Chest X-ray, PA view. Patient: 44 years old, sex M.
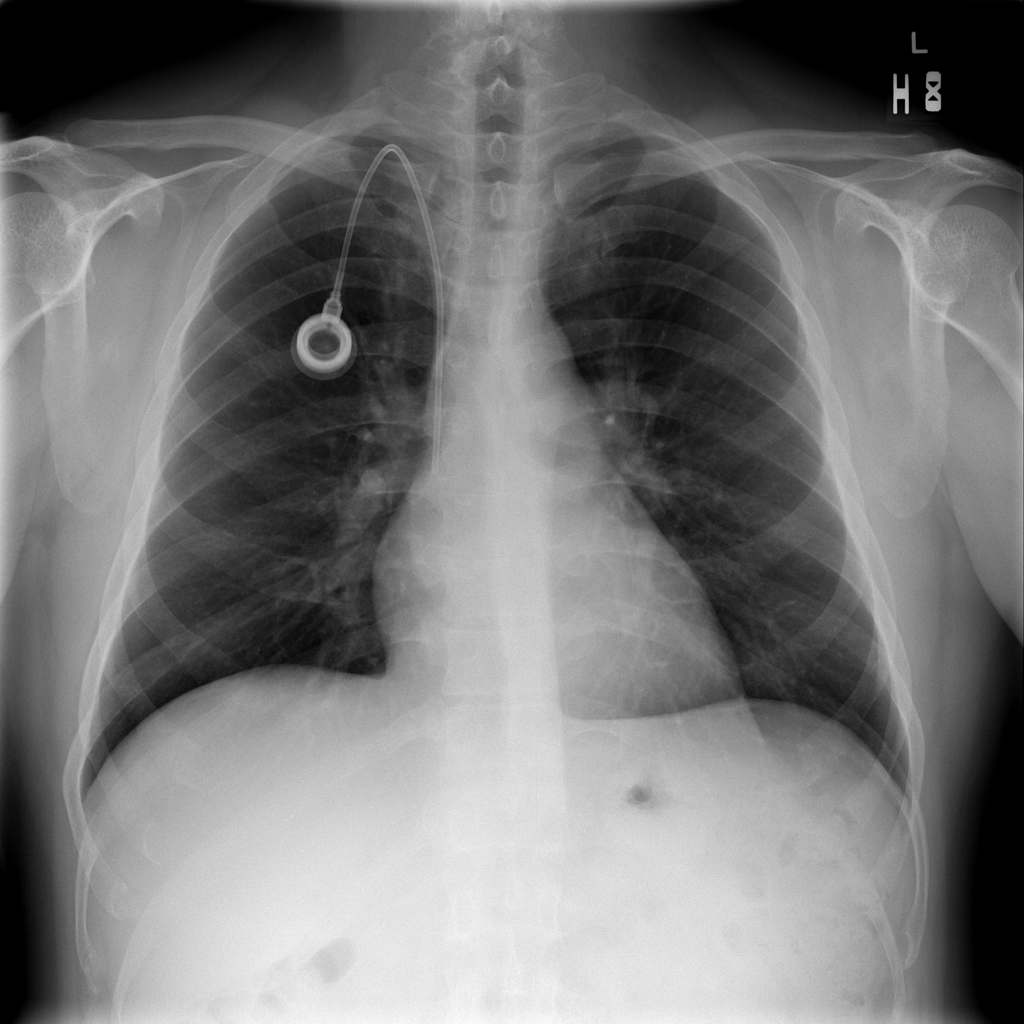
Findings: No Finding